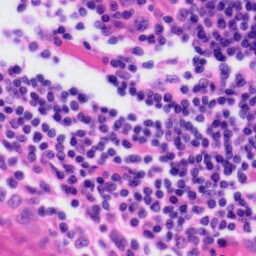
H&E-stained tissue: Tonsil